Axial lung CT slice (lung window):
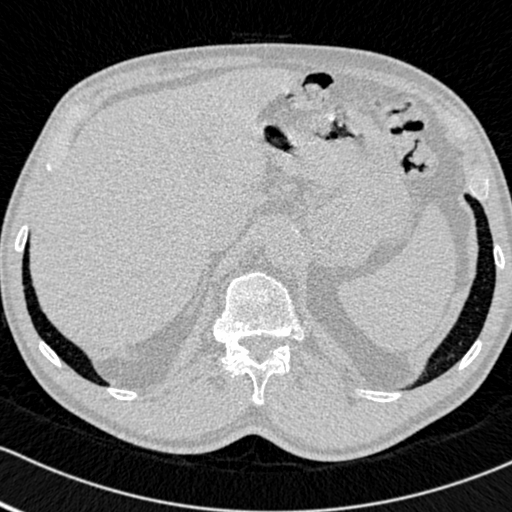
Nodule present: no